Question: I can't seem to animate a dialog from under the screen into the 75% of the screen. I was able to do it with the old translate animator but it doesn't allow onclick events on the view, so I implemented ObjectAnimator.
The problem is that no matter what I do, the dialog animates from the center of the screen and somehow it disappears at a point.
'''
LayoutInflater inflater = getLayoutInflater();
View dialoglayout = inflater.inflate(R.layout.toast_goal_added, null);
dialog = new Dialog(Activity.this, android.R.style.Theme_Translucent_NoTitleBar);
dialog.setContentView(dialoglayout);
dialog.setCancelable(true);
dialog.setCanceledOnTouchOutside(true);
dialog.getWindow().setLayout(LayoutParams.WRAP_CONTENT, LayoutParams.WRAP_CONTENT);
ObjectAnimator animator = ObjectAnimator.ofFloat(dialoglayout, "y", -200f);
animator.setDuration(1000);
animator.start();
dialog.show();
'''
This moves the dialog up, but as you see it hides under something.

Layout:
'''
<RelativeLayout xmlns:android="http://schemas.android.com/apk/res/android"
android:id="@+id/rl_customtoast"
android:layout_width="wrap_content"
android:layout_height="wrap_content"
android:layout_gravity="center_horizontal"
android:clickable="true"
android:padding="10dp"
android:background="@drawable/custom_toast_bg" >
<ImageView
android:id="@+id/iv_toast"
android:layout_width="wrap_content"
android:layout_height="wrap_content"
android:layout_centerVertical="true"
android:src="@drawable/icon_add_on" />
<LinearLayout
android:id="@+id/ll_row"
android:layout_width="wrap_content"
android:layout_height="wrap_content"
android:orientation="vertical"
android:layout_centerVertical="true"
android:layout_toRightOf="@+id/iv_toast"
android:layout_marginLeft="5dp"
android:padding="2dp" >
<TextView
android:id="@+id/toast_text"
android:layout_width="wrap_content"
android:layout_height="wrap_content"
android:text="Goal added"
android:textColor="#FDFDFD"
android:textSize="16sp"/>
<Button
android:id="@+id/button1"
android:layout_width="wrap_content"
android:layout_height="wrap_content"
android:text="Button" />
<TextView
android:id="@+id/toast_text2"
android:layout_width="wrap_content"
android:layout_height="wrap_content"
android:text="Click to see your result"
android:textColor="#E7E7E7"
android:textSize="15sp"/>
</LinearLayout>
</RelativeLayout>
'''
1. Dialog starts moving from center of screen
2. Dialog disappears at a certain point
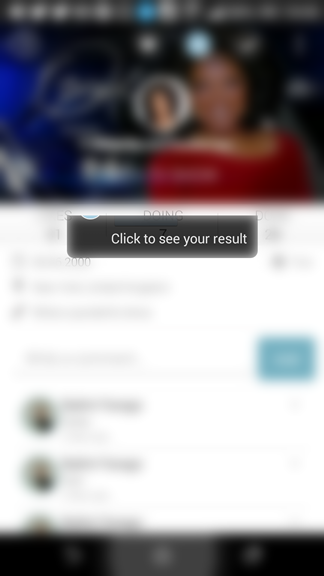
Answer: I made it work by ditching the dialog and using a normal layout.
'''
Display display = getWindowManager().getDefaultDisplay();
Point size = new Point();
display.getSize(size);
float displayHeight = size.y;
AnimatorSet animSet = new AnimatorSet();
ObjectAnimator mover = ObjectAnimator.ofFloat(include_toast, "y", displayHeight, 15*displayHeight/20);
mover.setDuration(200);
ObjectAnimator mover2 = ObjectAnimator.ofFloat(include_toast, "y", 15*displayHeight/20, displayHeight);
mover2.setDuration(200);
mover2.setStartDelay(2000);
animSet.play(mover2).after(mover);
animSet.start();
'''
Where include_toast is a Layout that is invisible when the main layout loads and visible only during the animation.